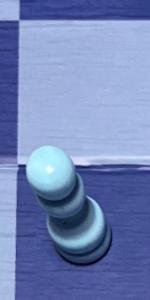
Label: Pawn_White